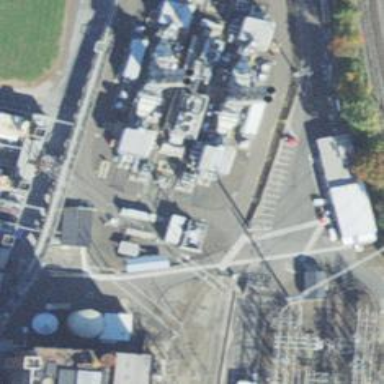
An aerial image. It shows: Gas turbine power generator.